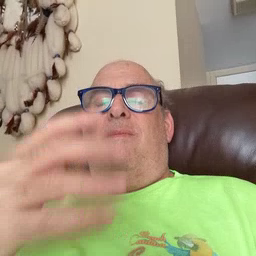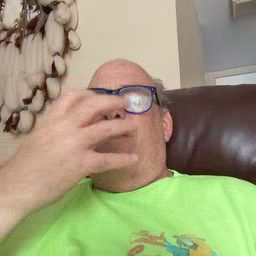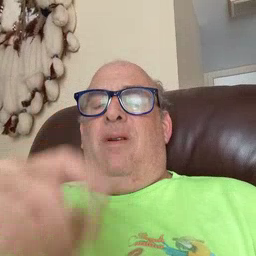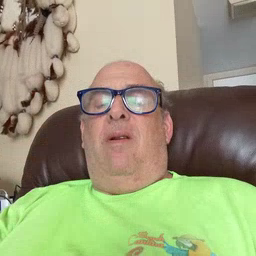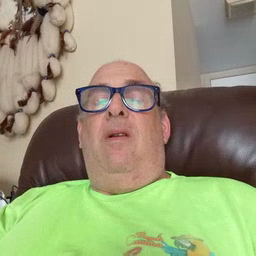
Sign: mad